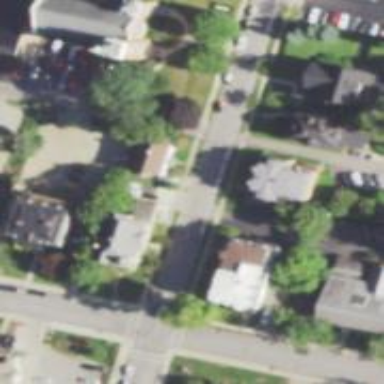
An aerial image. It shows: Residential road with sidewalk on the left side.